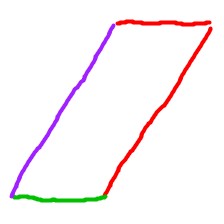
Shape: parallelogram